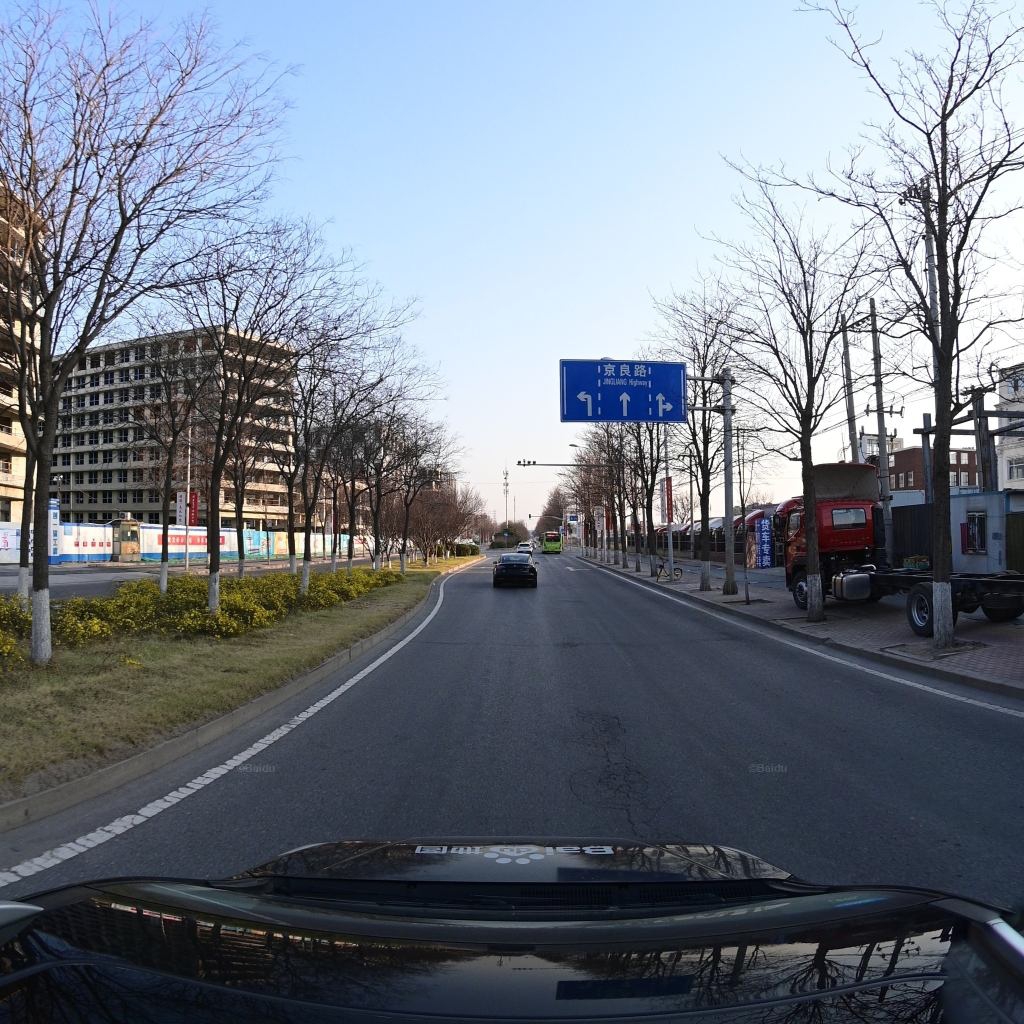
Region: Fengtai
Road damage annotations: transverse crack, alligator crack